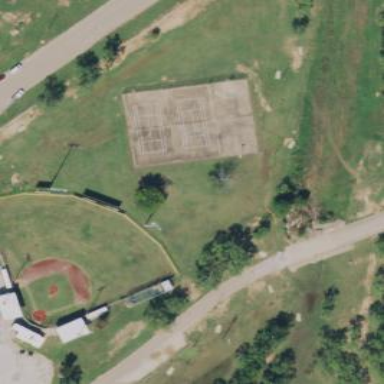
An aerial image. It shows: Baseball pitch for leisure land activities.